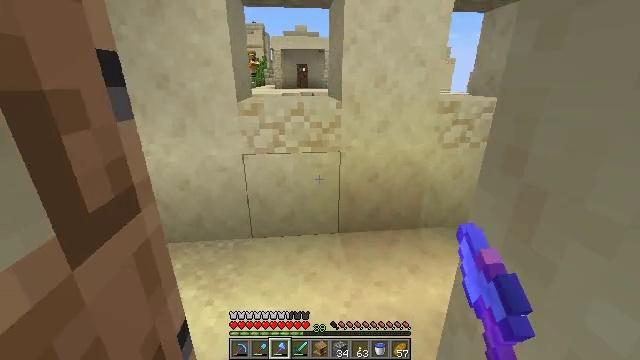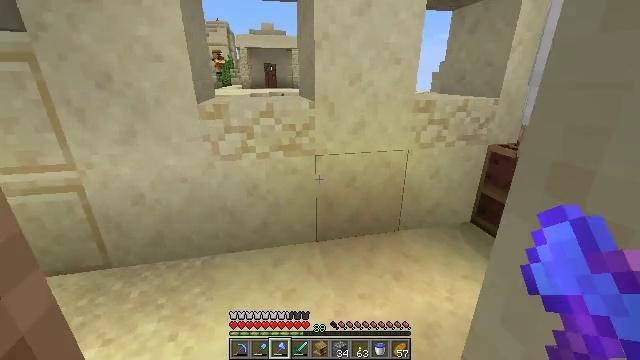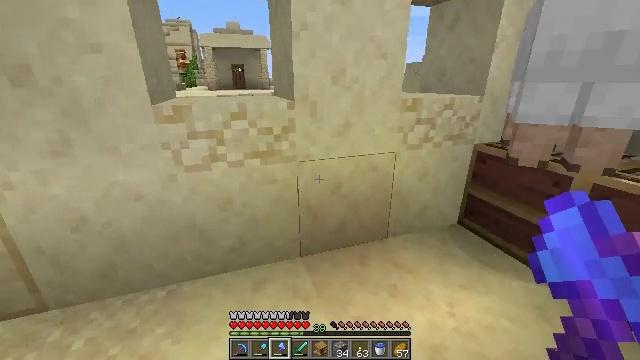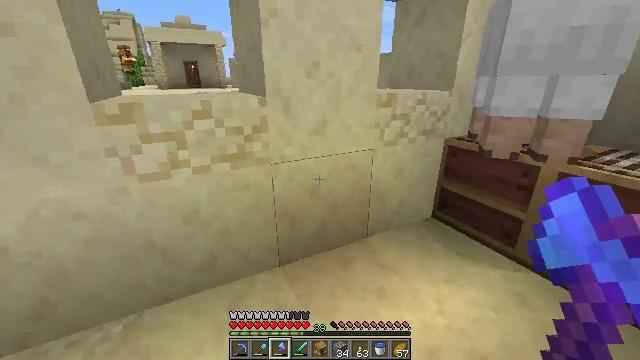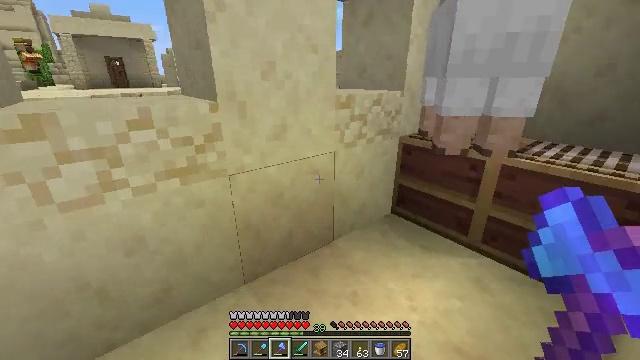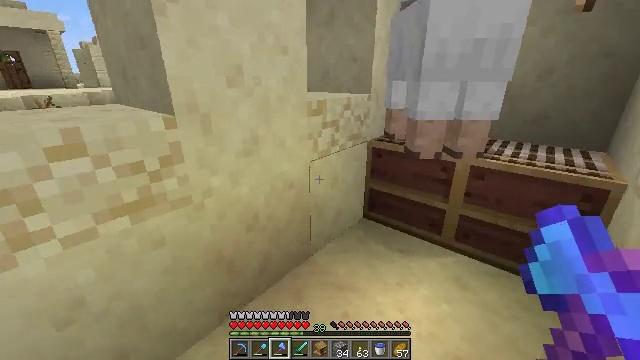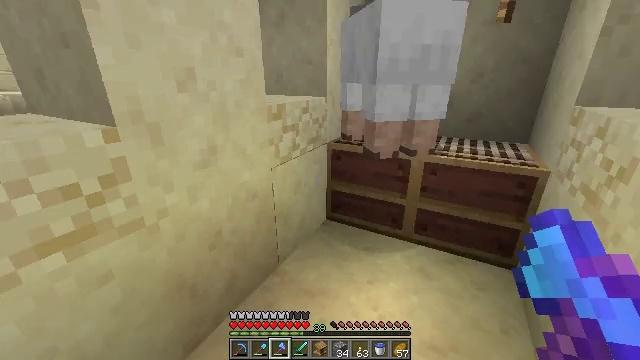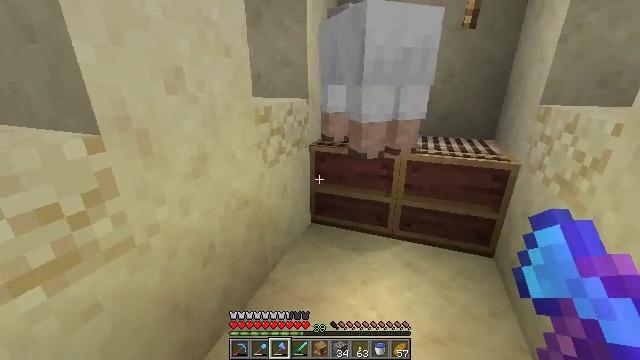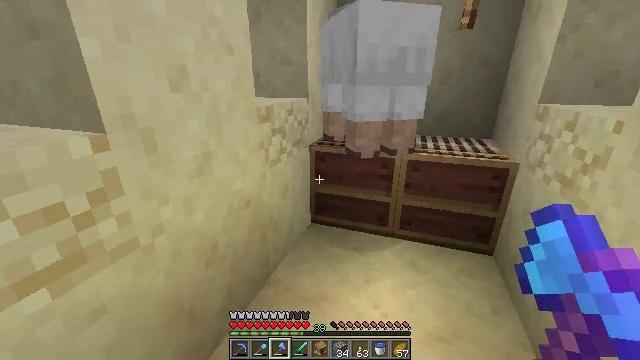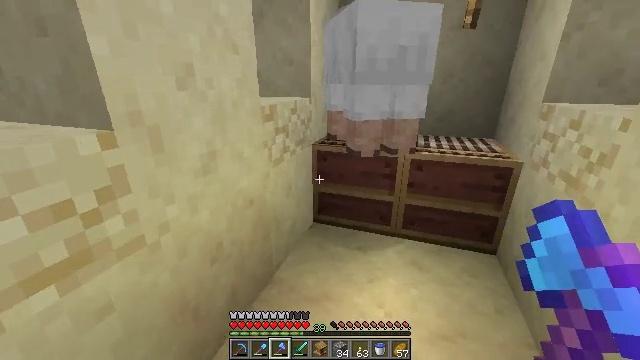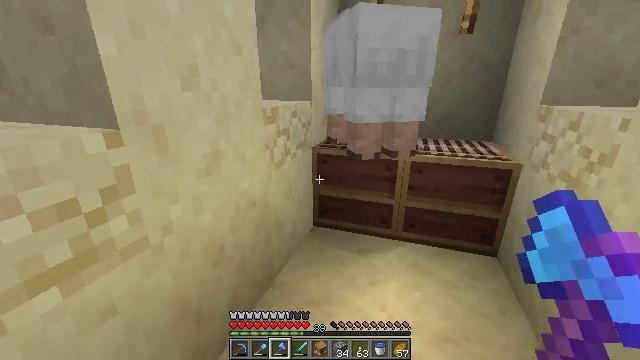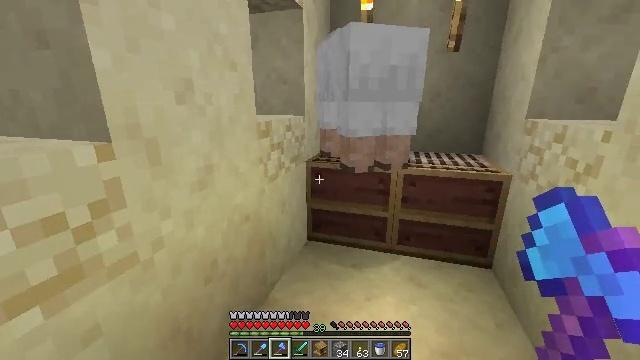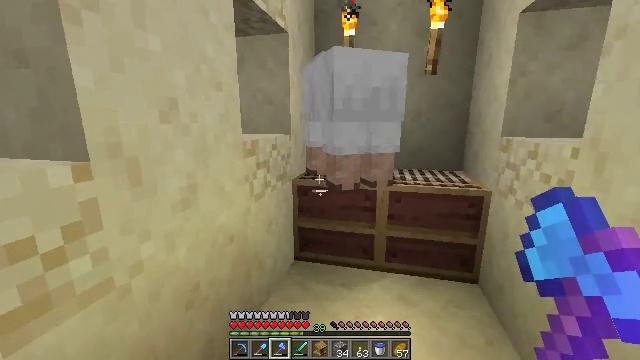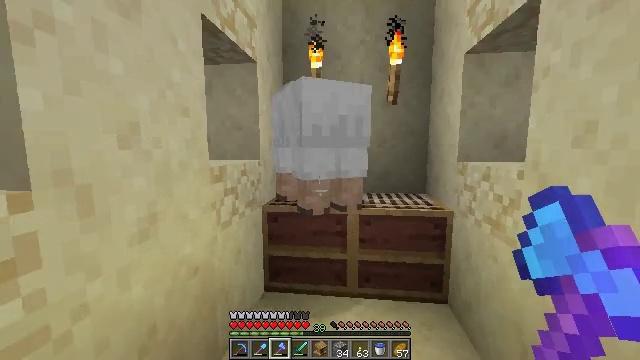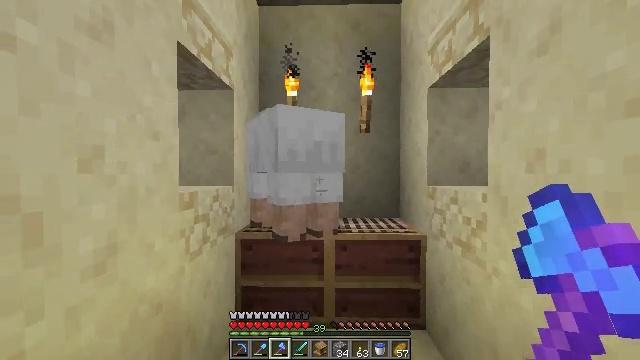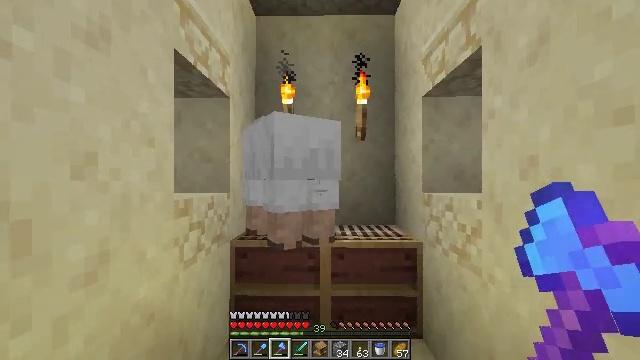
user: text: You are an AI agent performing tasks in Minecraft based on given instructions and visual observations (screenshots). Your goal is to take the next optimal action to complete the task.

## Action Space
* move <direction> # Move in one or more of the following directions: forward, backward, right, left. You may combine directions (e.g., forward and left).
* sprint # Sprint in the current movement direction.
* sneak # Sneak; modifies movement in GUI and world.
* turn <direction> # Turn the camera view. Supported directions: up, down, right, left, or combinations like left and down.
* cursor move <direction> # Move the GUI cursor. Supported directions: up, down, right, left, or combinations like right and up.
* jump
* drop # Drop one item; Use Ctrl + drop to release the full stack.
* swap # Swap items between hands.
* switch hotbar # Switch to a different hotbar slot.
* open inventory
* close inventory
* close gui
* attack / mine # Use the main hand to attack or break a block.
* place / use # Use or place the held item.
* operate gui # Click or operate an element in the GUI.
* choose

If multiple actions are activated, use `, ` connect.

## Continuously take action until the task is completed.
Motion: motion action
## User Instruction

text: Recycle the loom from its place.
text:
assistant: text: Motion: move forward, turn right
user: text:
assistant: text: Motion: move forward and move left, turn right
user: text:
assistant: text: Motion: move forward and move left, turn right
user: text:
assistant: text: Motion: move forward and move left, turn right
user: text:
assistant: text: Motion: move forward and move left, turn right
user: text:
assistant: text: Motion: move left, turn right
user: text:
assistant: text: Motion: turn right
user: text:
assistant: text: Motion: turn right
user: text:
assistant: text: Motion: no_op
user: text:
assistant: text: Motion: turn up
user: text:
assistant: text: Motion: turn right and up
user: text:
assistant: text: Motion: turn right and up
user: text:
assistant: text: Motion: turn right and up
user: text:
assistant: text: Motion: turn right and up
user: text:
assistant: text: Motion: turn up
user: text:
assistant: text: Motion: turn up
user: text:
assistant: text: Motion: no_op
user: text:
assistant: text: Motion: turn left
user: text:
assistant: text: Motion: turn left and down
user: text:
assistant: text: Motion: turn left and down
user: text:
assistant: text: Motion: turn left and down
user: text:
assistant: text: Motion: turn left and down
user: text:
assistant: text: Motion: turn left and down
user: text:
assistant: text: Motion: turn left
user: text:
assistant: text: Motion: no_op
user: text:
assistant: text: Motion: no_op
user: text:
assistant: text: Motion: no_op
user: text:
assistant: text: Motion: no_op
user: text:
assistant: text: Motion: turn left
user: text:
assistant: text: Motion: turn left and down